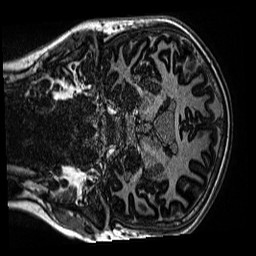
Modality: MP2RAGE
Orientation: coronal
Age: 12
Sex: male
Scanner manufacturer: siemens
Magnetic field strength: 3 T
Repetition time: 4 s
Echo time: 0.00299 s